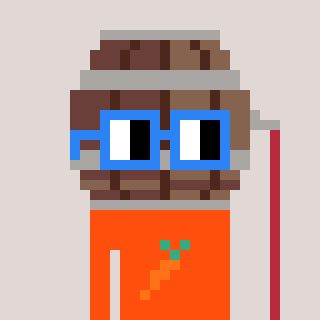
a pixel art character with square blue glasses, a wine barrel-shaped head and a orange-colored body on a warm background